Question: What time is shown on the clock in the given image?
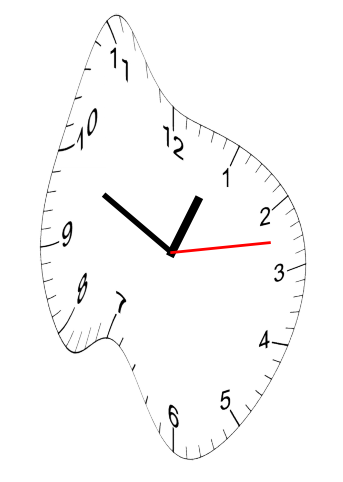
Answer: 12:49:13